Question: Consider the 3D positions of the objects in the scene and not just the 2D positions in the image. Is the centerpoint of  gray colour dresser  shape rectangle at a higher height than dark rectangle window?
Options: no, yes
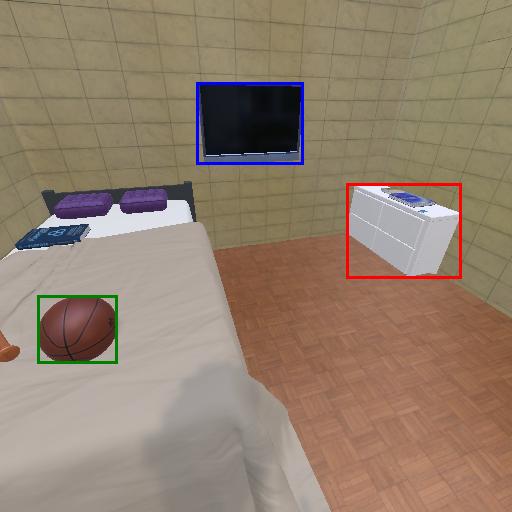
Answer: no